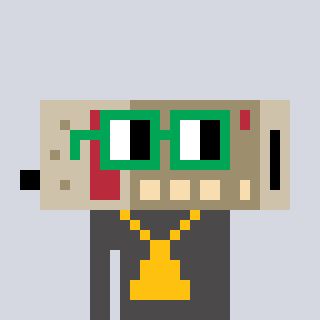
a pixel art character with square green glasses, a cordless phone-shaped head and a grayscale-colored body on a cool background